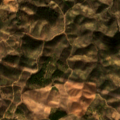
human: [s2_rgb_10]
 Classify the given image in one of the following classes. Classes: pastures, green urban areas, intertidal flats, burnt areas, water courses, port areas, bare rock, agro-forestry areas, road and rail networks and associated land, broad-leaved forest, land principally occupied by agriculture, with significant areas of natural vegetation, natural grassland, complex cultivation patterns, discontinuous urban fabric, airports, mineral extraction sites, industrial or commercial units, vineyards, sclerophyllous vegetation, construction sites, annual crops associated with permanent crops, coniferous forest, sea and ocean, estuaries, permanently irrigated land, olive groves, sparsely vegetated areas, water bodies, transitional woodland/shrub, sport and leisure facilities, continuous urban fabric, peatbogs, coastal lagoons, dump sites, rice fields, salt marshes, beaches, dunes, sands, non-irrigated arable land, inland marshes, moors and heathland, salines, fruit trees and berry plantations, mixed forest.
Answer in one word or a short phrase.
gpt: land principally occupied by agriculture, with significant areas of natural vegetation, sclerophyllous vegetation, transitional woodland/shrub